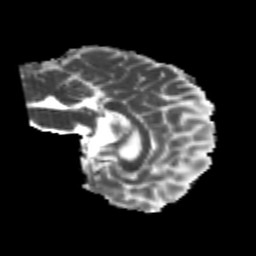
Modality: MD
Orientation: sagittal
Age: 22
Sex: female
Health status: healthy
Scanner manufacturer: philips
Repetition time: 7.386 s
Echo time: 0.08599 s